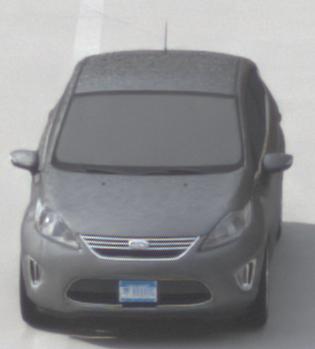
Make: Ford
Model: Fiesta
Detailed model: ’09 Sedan (seventh series)
Model produced from: 2010
Model produced until: 2017
Doors: 4
Color: gray
Road condition: dry road
Daytime: morning or afternoon
Contrast: low contrast